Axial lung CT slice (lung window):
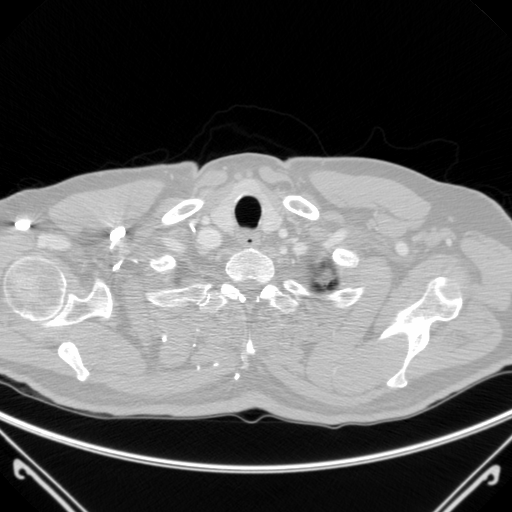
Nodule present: no